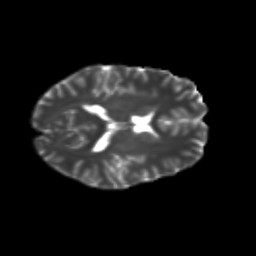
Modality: T2w
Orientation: axial
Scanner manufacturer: siemens
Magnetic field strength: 3 T
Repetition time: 9.2 s
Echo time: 0.084 s